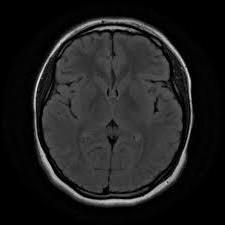
Label: notumor